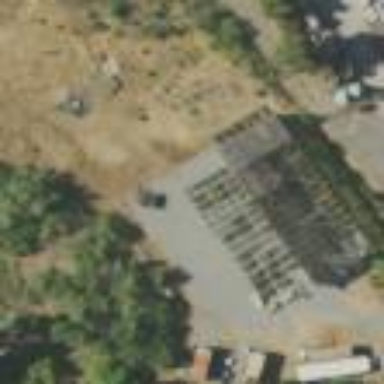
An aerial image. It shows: Plant nursery area.